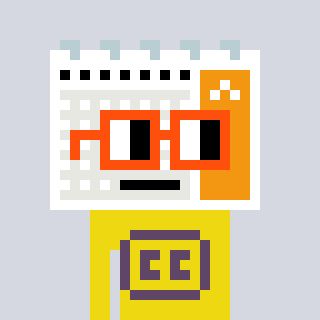
a pixel art character with square orange glasses, a calendar-shaped head and a yellow-colored body on a cool background